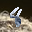
Label: 8